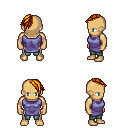
a pixel art fantasy rpg character, male body template, human, tanned skin, chain tabard jacket, teal pants, dark blonde long mohawk hairstyle, four views (front, back, left, right), 2x2 character sprite sheet, small pixel art, hard edges, no anti-aliasing